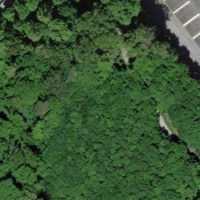
EUNIS habitat code: 53
Species observed at this site:
Nemophora degeerella
Anthrax anthrax
Impatiens parviflora
Cochlodina laminata
Oxalis corniculata
Corylus avellana
Acer pseudoplatanus
Mikiola fagi